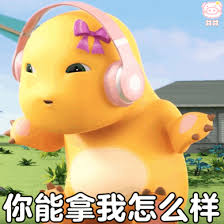
Label: nailong